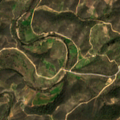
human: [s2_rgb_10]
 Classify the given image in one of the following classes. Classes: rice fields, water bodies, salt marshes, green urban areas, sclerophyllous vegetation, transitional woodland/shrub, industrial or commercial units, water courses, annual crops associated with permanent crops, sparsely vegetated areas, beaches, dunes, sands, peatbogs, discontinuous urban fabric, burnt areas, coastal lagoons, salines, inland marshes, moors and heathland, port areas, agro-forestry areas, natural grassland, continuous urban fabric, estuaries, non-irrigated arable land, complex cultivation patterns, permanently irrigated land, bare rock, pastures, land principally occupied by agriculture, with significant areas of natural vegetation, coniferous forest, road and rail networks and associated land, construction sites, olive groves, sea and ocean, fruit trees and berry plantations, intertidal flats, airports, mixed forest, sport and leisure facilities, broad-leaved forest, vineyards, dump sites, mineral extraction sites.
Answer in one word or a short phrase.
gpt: land principally occupied by agriculture, with significant areas of natural vegetation, broad-leaved forest, sclerophyllous vegetation, transitional woodland/shrub